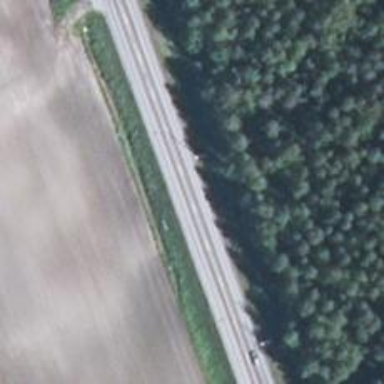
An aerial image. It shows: Trunk highway.